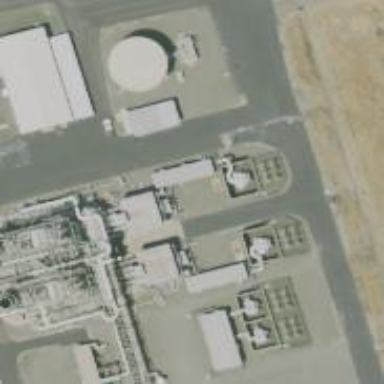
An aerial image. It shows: Gas turbine generator.